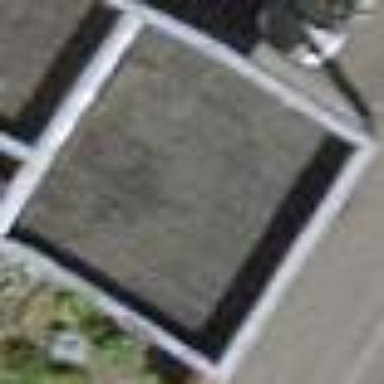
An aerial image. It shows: View of roof of building.